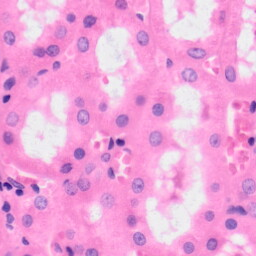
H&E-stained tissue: Kidney